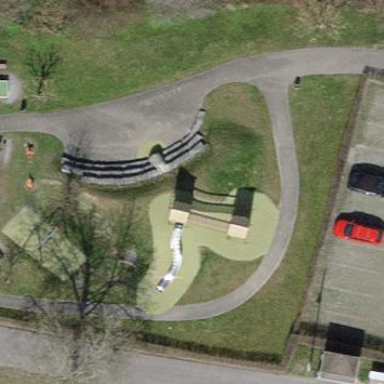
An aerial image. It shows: Playground area for leisure activities on the land.